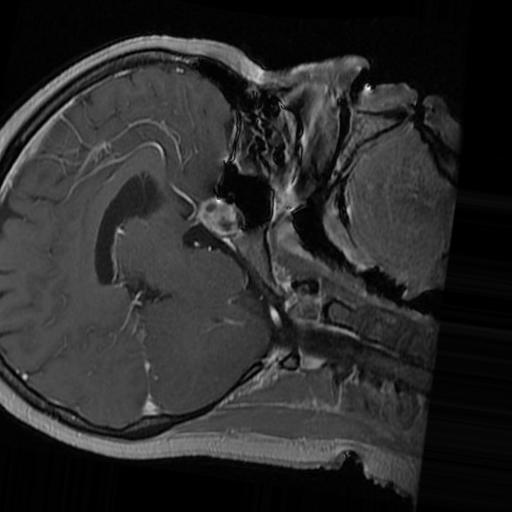
Label: brain_tumor